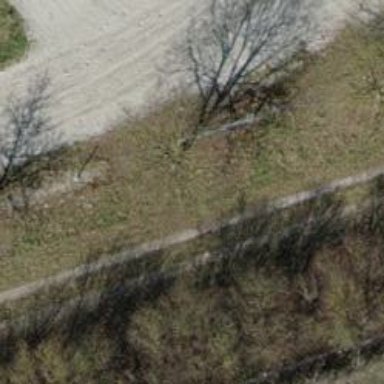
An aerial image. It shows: Deciduous tree along avenue.